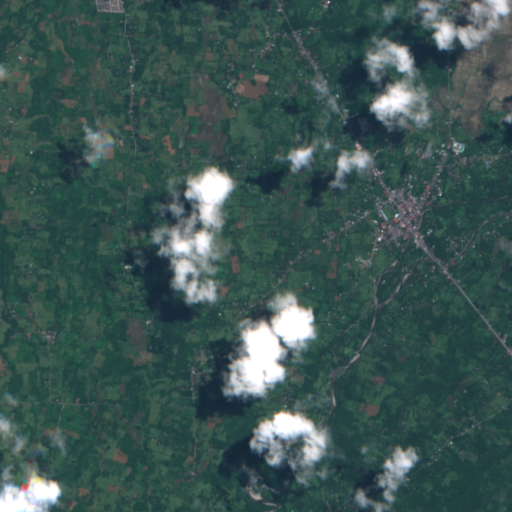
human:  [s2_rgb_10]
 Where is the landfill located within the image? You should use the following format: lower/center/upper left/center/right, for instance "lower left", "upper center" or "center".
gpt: The landfill is located in the upper left of the image.
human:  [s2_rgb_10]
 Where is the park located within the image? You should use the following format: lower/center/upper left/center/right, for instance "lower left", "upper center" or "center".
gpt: There is no park in the image.